【题型】解答题　【知识点】解析几何　【难度】hard
如图所示的折纸又称 "工艺折纸", 是一种把纸张折成各种不同形状物品的艺术活动, 在我国源远流长. 某些折纸活动蕴含丰富的数学内容, 例如, 用半径为 4 圆形纸片按如下步骤折纸:

步骤 1: 设圆心是 $O$, 在圆内 (除去圆心) 取一点, 标记为 $F$, 且 $|OF|=2$;

步骤 2: 把纸片折叠, 使圆周正好通过 $F$;

步骤 3: 把纸片展开, 于是就留下一条折痕;

步骤 4: 不停重复步骤 2 和 3, 能得到越来越多条的折痕.

这些折痕围成的一个图形.

(1)以 $FO$ 所在的直线为 $x$ 轴, $FO$ 的中点 $M$ 为原点建立平面直角坐标系, 求折痕围成的图形的标准方程;

(2)求经过点 $O$, 且与直线 $FO$ 夹角为 $\frac{\pi}{4}$ 的直线交椭圆于 $C, D$ 两点, 求 $\triangle FCD$ 的面积.

(3)设 $A, B$ 为椭圆的左右顶点, 过右焦点 $O$ 的直线 $l$ 交椭圆于 $M, N$ 两点, 直线 $AM, BN$ 交于 $T$ 点, 求证 $T$ 在定直线上, 并求出定直线方程.
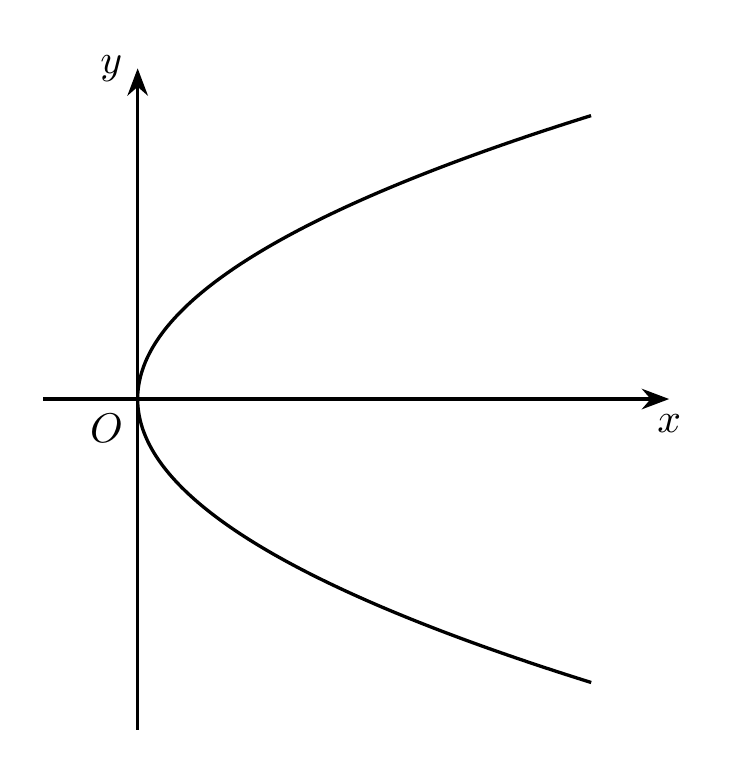
【解答】
【答案】(1) $\frac{x^2}{4} + \frac{y^2}{3} = 1$

(2) $S_{\triangle FCD} = \frac{12\sqrt{2}}{7}$

(3)证明见解析, $T$ 点在定直线 $x=4$ 上

【解析】(1) 这些折痕围成的图形是一个椭圆. 定点 $F$ 到圆心 $O$ 的距离为 2, 按上述方法折纸, 如图所示.

设 $AO$ 与折痕的交点为 $P$, 设 $P(x,y)$, 由题意可知 $|PF|+|PO|=|QO|=4$ 且 $|FO|=2<4$,

所以点 $P$ 是以 $F, O$ 为椭圆的左、右焦点, 长轴长为 4 的椭圆,

即 $2a=4, 2c=2$, 所以 $a=2, c=1, b^2=a^2-c^2=3$, 所以椭圆的标准方程为 $\frac{x^2}{4} + \frac{y^2}{3} = 1$.

(2) 经过 $O$ 且与直线 $FO$ 夹角为 $\frac{\pi}{4}$ 的直线的倾斜角为 $\frac{\pi}{4}$ 或 $\frac{3\pi}{4}$,

由椭圆的对称性, 不妨设直线的倾斜角为 $\frac{\pi}{4}$, 即直线的斜率 $k=1$,

又 $O(1,0)$, 则直线 $CD: y=x-1$.

设 $C(x_1, y_1), D(x_2, y_2)$, 联立 $\begin{cases} y=x-1 \\ \frac{x^2}{4} + \frac{y^2}{3} = 1 \end{cases}$, 消去 $x$ 得 $7y^2+6y-9=0$, $\Delta=36+4\times 7\times (-9)=288>0$,

$\therefore y_1+y_2=-\frac{6}{7}, y_1 y_2=-\frac{9}{7}$, $\therefore |y_1-y_2|=\sqrt{(y_1+y_2)^2-4y_1 y_2} = \sqrt{\left(-\frac{6}{7}\right)^2-4\left(-\frac{9}{7}\right)} = \frac{12\sqrt{2}}{7}$,

$\therefore S_{\triangle FCD} = \frac{1}{2} \times |FO| \times |y_1-y_2| = \frac{1}{2} \times 2 \times \frac{12\sqrt{2}}{7} = \frac{12\sqrt{2}}{7}$.

(3) 证明: 显然直线 $l$ 的斜率不为 0, 则可设直线 $l$ 的方程为 $x=my+1, M(x_1, y_1), N(x_2, y_2)$,

联立 $\begin{cases} x=my+1 \\ \frac{x^2}{4} + \frac{y^2}{3} = 1 \end{cases} \Rightarrow (3m^2+4)y^2+6my-9=0$, 此时 $\Delta > 0$,

由韦达定理得 $y_1+y_2=-\frac{6m}{3m^2+4}, y_1 y_2=-\frac{9}{3m^2+4}$, 所以 $y_1 y_2 = \frac{3}{2m}(y_1+y_2)$,

又 $A(-2,0), B(2,0)$, 所以直线 $AM$ 的方程为 $y = \frac{y_1}{x_1+2}(x+2)$ $\textcircled{1}$

所以直线 $BN$ 的方程为 $y = \frac{y_2}{x_2-2}(x-2)$ $\textcircled{2}$

联立 $\textcircled{1}$ $\textcircled{2}$, 可得 $\frac{x+2}{x-2} = \frac{y_2(x_1+2)}{y_1(x_2-2)} = \frac{my_1 y_2+3y_2}{my_1 y_2-y_1} = \frac{\frac{3}{2}(y_1+y_2)+3y_2}{\frac{3}{2}(y_1+y_2)-y_1} = 3$, 解得 $x=4$

所以 $T$ 点在定直线 $x=4$ 上.

\vspace{2em}

% 第二题：抛物线问题
15. 设 $p$ 是正实数, 抛物线 $\Gamma$ 的方程为 $y^2=2px, F$ 为 $\Gamma$ 的焦点, 经过 $F$ 的直线 $l$ 与 $\Gamma$ 相交于 $A, B$ 两点, 且 $A$ 在 $B$ 的上方. 已知 $l$ 的倾斜角为 $60^\circ$ 时, $A$ 的横坐标为 3.

(1)求 $p$ 的值;

(2)若 $\triangle OAB$ 的面积为 4, 求 $l$ 的方程;

(3)过点 $A$ 作 $\Gamma$ 准线的垂线, 垂足为点 $C$, 求证: 直线 $BC$ 恒经过一定点.

【答案】(1) $p=2$

(2) $x-\sqrt{3}y-1=0$ 或 $x+\sqrt{3}y-1=0$

(3) $(0,0)$

【解析】(1) 焦点坐标为 $F(\frac{p}{2}, 0)$, 斜率 $k = \tan 60^\circ = \sqrt{3}$, 可得直线 $l$ 的方程为 $y = \sqrt{3}(x-\frac{p}{2})$.

将 $x=3$ 代入直线 $l$ 的方程 $y = \sqrt{3}(3-\frac{p}{2})$. 又因为点 $A$ 在抛物线 $y^2=2px$ 上,

所以 $(\sqrt{3}(3-\frac{p}{2}))^2 = 2p \times 3$, 即 $3(3-\frac{p}{2})^2 = 6p$,

解得 $p=2$ 或 $p=18$. 当 $p=18$ 时, $y = \sqrt{3}(3-\frac{18}{2}) = -6\sqrt{3}$, 此时 $A$ 点在 $x$ 轴下方, 不符合 $A$ 在 $B$ 上方的条件, 舍去.

所以 $p=2$.

(2) 由 (1) 知 $p=2$, 则抛物线方程为 $y^2=4x$, 焦点 $F(1,0)$.

设直线 $l$ 的方程为 $x=my+1 (m \in \mathbb{R}), A(x_1, y_1), B(x_2, y_2)$.

联立 $\begin{cases} x=my+1 \\ y^2=4x \end{cases} \Rightarrow y^2-4my-4=0$.

$\therefore y_1+y_2=4m, y_1 y_2=-4$.

$\because S_{\triangle OAB} = S_{\triangle OAF} + S_{\triangle OBF} = \frac{1}{2} \times |OF| \times |y_1| + \frac{1}{2} \times |OF| \times |y_2|$, 其中 $|OF|=1$.

所以 $S_{\triangle OAB} = \frac{1}{2} \times |OF| \times |y_1-y_2| = \frac{1}{2} \times 1 \times \sqrt{(y_1+y_2)^2-4y_1 y_2} = \frac{1}{2} \times \sqrt{(4m)^2-4\times(-4)} = 2\sqrt{m^2+1} = 4$.

解得 $m = \pm \sqrt{3}$.

当 $m=\sqrt{3}$ 时, 直线 $l$ 的方程为 $x=\sqrt{3}y+1$, 即 $x-\sqrt{3}y-1=0$;

当 $m=-\sqrt{3}$ 时, 直线 $l$ 的方程为 $x=-\sqrt{3}y+1$, 即 $x+\sqrt{3}y-1=0$.

因此, 直线 $l$ 的方程为 $x-\sqrt{3}y-1=0$ 或 $x+\sqrt{3}y-1=0$.

(3) 由 (2) 得: $y_1+y_2=4m, y_1 y_2=-4 \Rightarrow y_2 = -\frac{4}{y_1}$.

$y_2^2=4x_2 \Rightarrow x_2 = \frac{y_2^2}{4} = \frac{(-\frac{4}{y_1})^2}{4} = \frac{4}{y_1^2}$.

$\therefore A(x_1, y_1), B(\frac{4}{y_1^2}, -\frac{4}{y_1}), C(-1, y_1)$.

$\therefore k_{BC} = \frac{y_1 + \frac{4}{y_1}}{-1 - \frac{4}{y_1^2}} = \frac{\frac{y_1^2+4}{y_1}}{-\frac{y_1^2+4}{y_1^2}} = -y_1$.

$\therefore y-y_1 = -y_1(x+1) \Rightarrow y = -y_1 x$, 所以 $BC$ 恒经过 $(0,0)$.
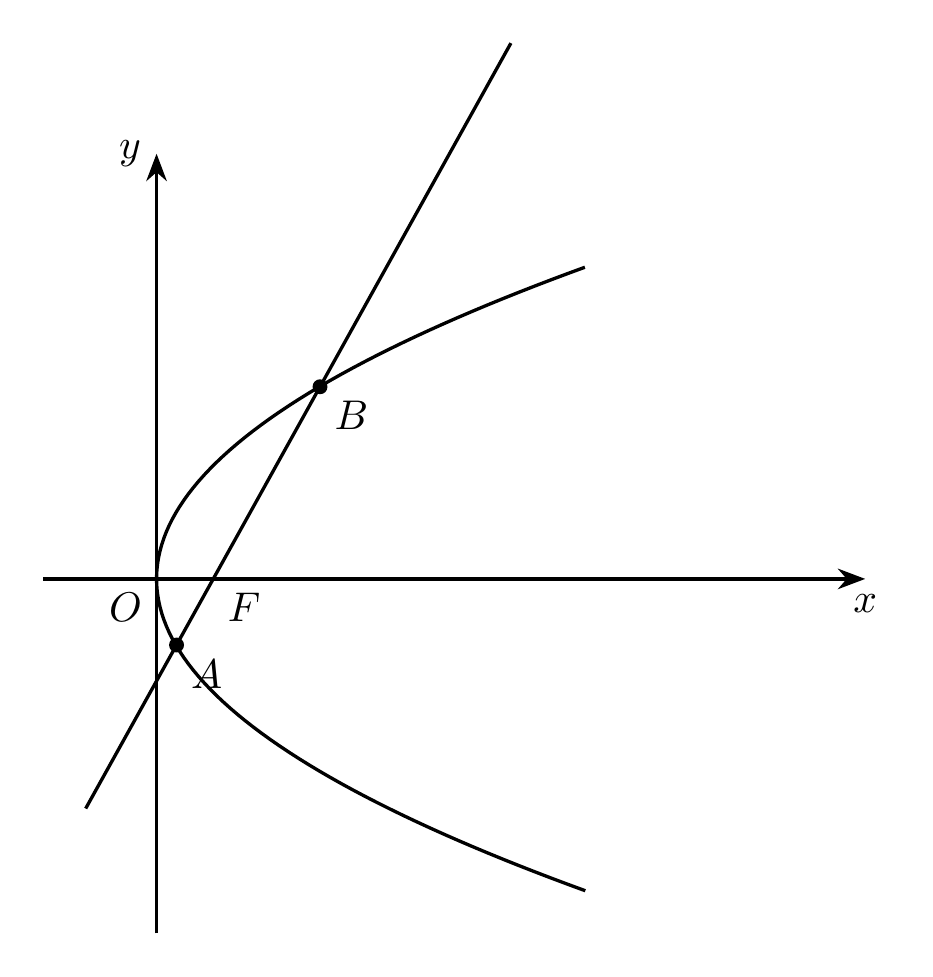